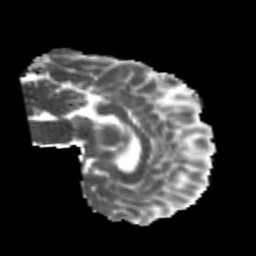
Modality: MD
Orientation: sagittal
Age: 20
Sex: female
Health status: healthy
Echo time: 0.074 s